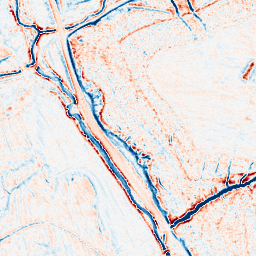
Category: edge_preserving
Decomposition family: anisotropic_diffusion
Decomposition parameters: iterations: 20
kappa: 10
gamma: 0.1
Upsampling method: cubic_mitchell
Upsampling parameters: scale: 4
Upsampling scale: 4